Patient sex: M
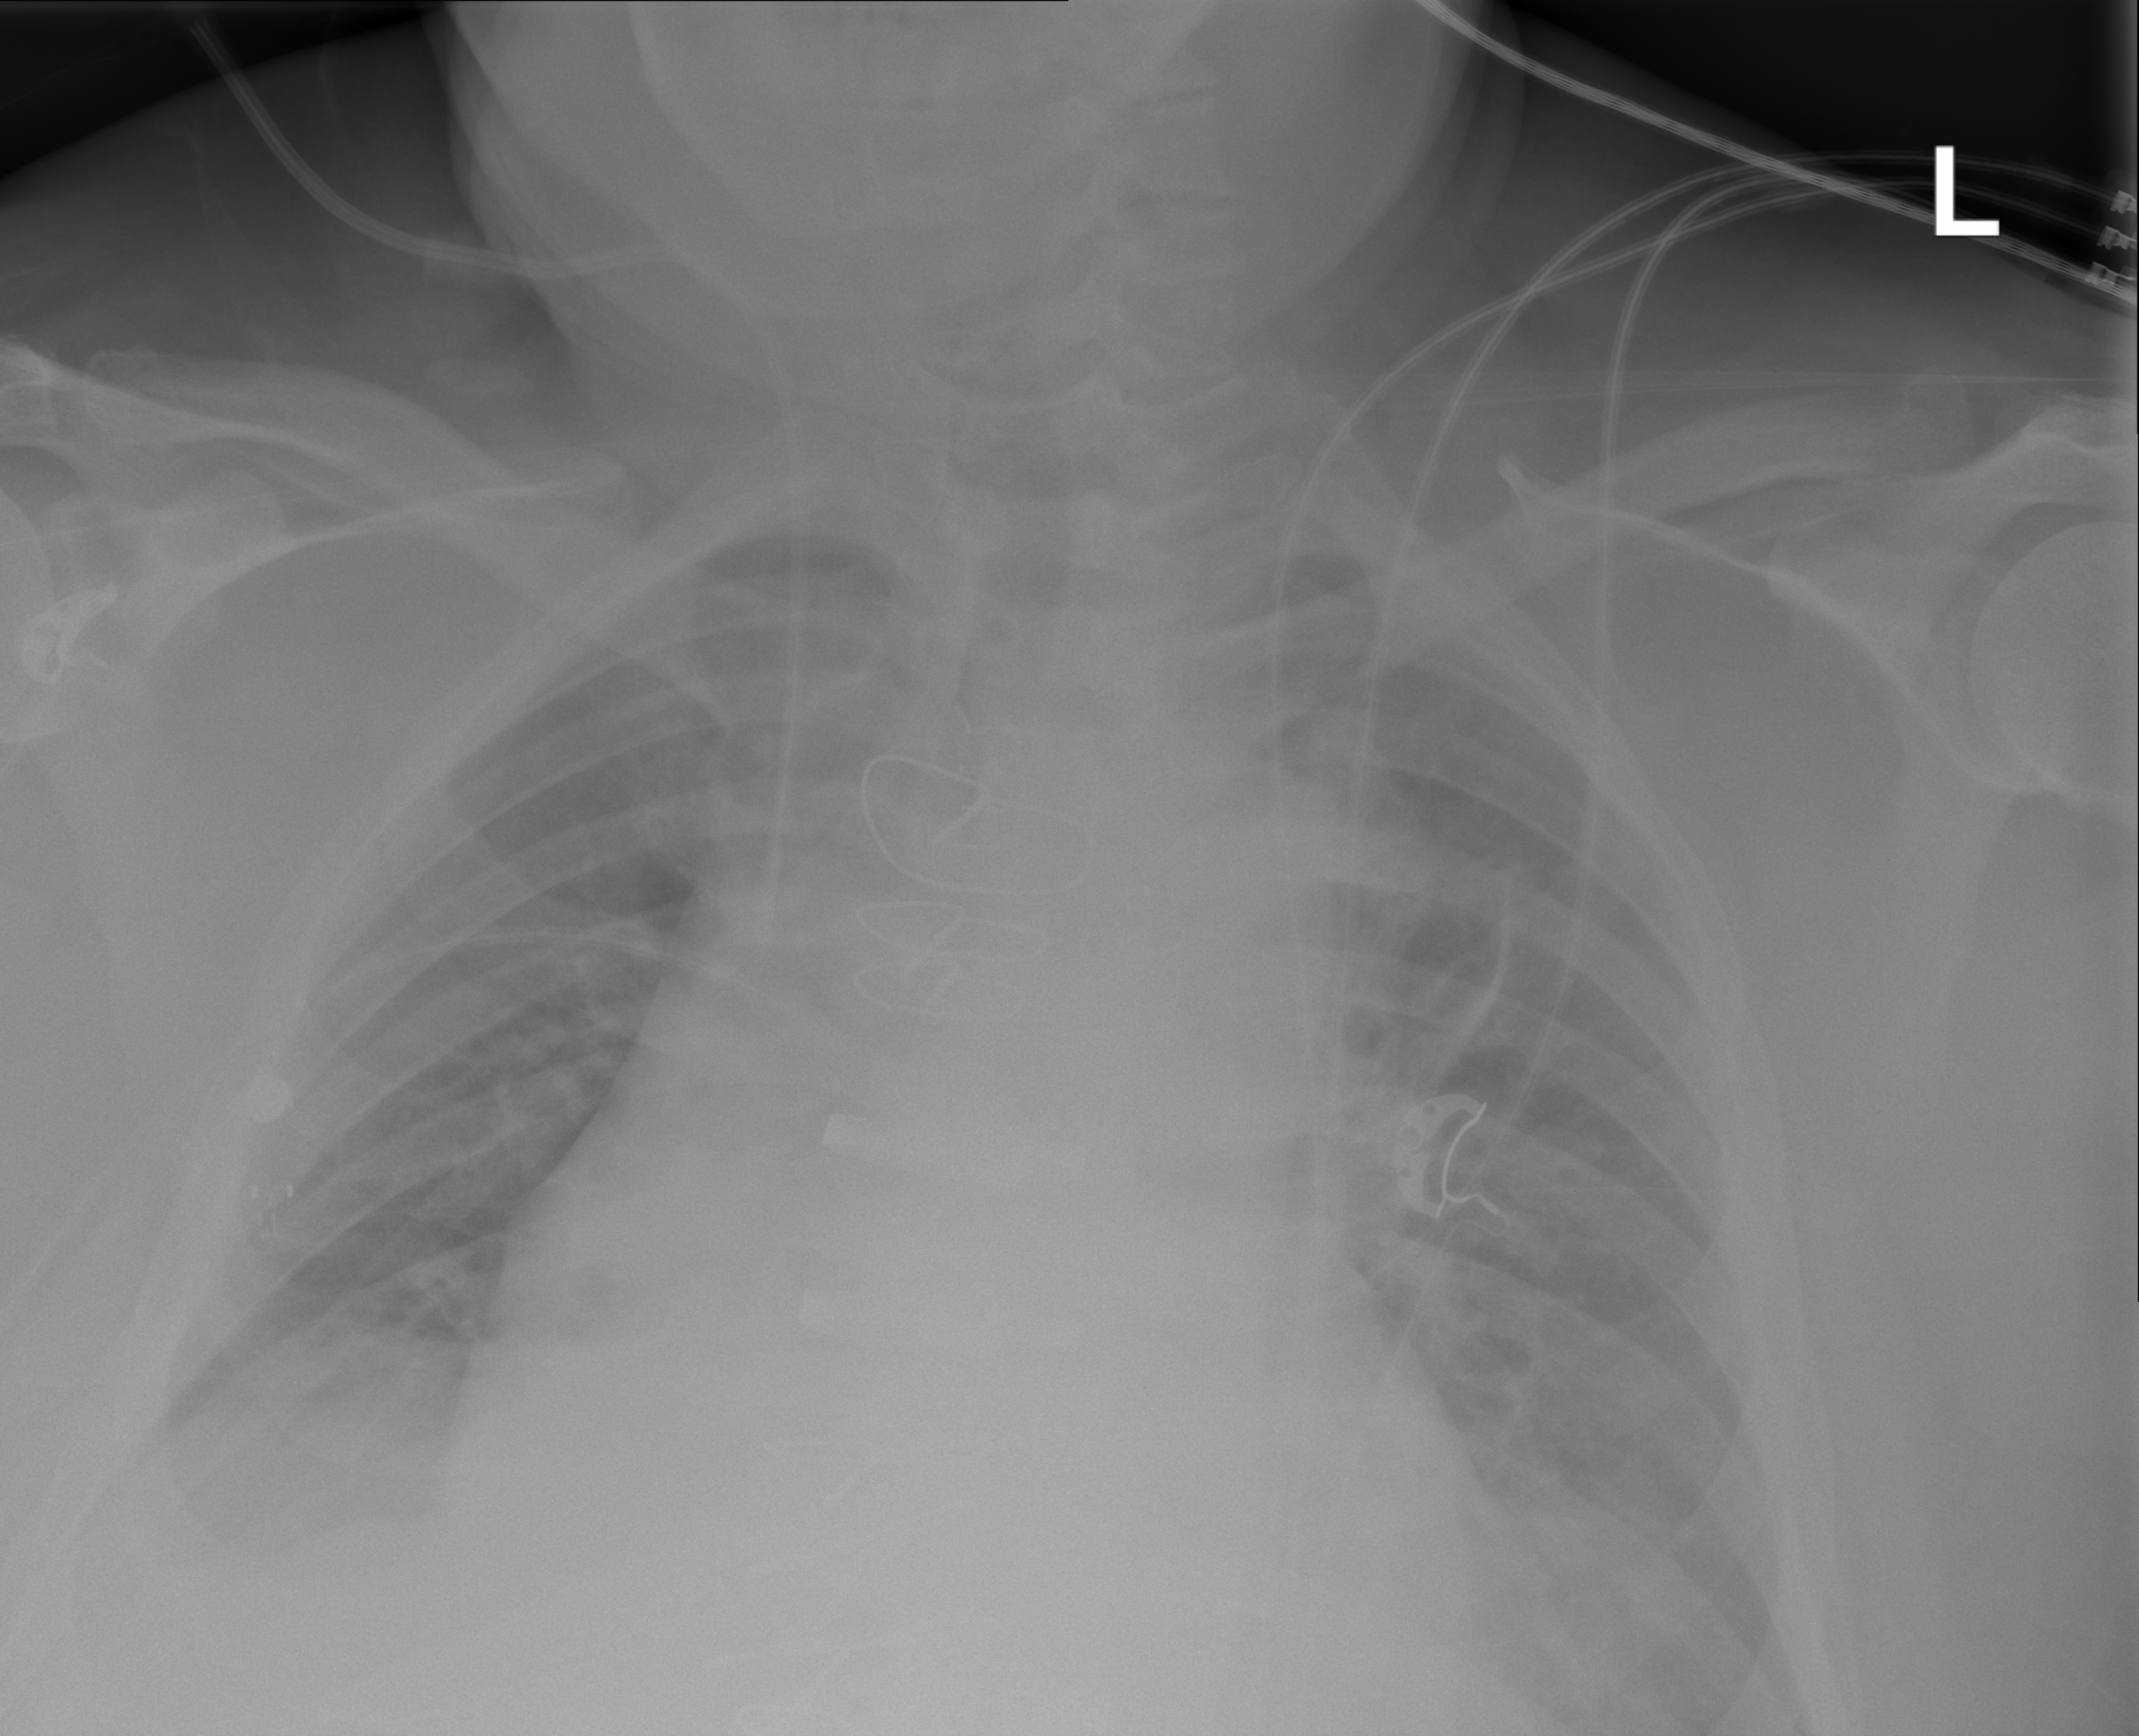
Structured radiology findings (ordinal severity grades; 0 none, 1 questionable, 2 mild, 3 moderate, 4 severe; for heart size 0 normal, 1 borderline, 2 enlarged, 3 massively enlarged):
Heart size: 2
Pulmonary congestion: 2
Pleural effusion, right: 1
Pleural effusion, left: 2
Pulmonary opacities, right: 0
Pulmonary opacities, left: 0
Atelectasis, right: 2
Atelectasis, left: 2